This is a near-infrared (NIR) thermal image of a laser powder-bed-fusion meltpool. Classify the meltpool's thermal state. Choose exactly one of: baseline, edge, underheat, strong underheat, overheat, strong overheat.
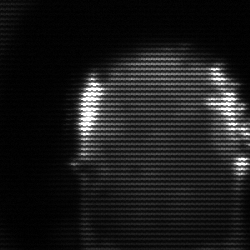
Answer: baseline